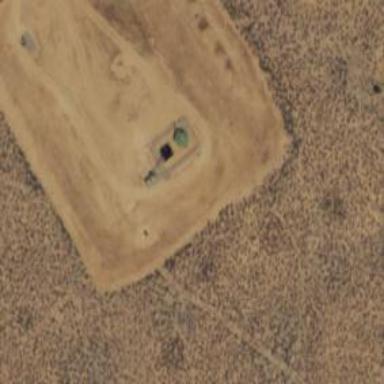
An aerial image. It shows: Storage tank that is man-made.